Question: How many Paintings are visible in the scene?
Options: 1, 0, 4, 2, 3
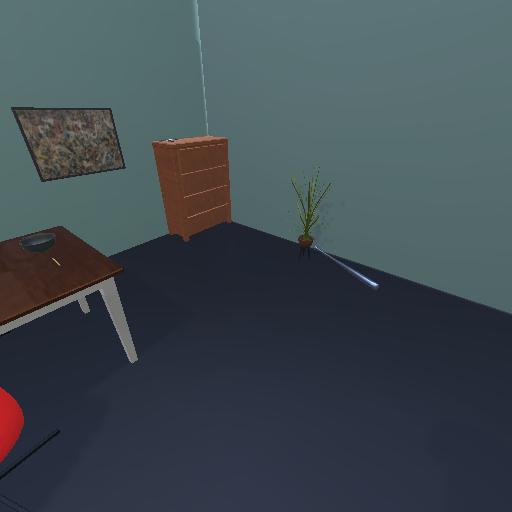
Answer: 1